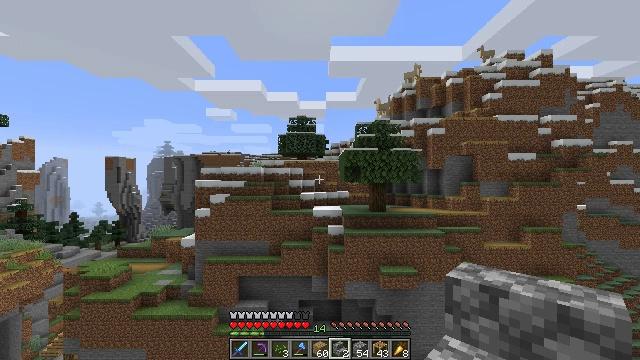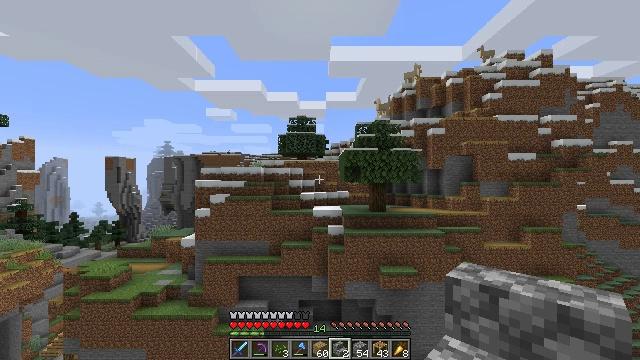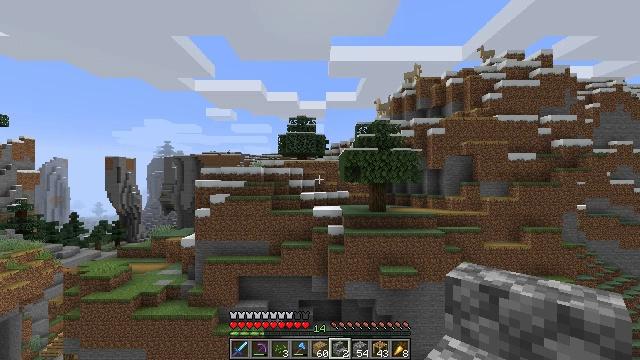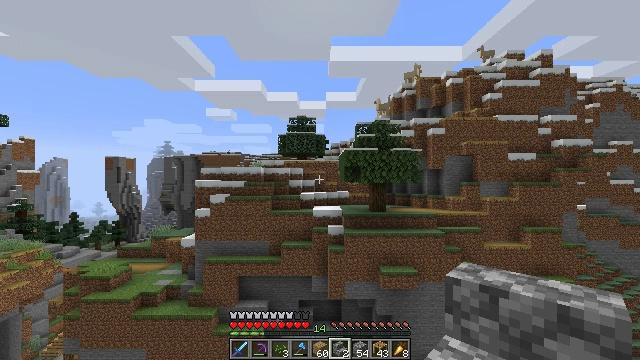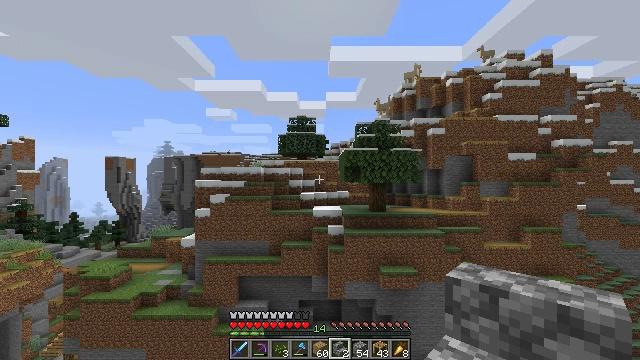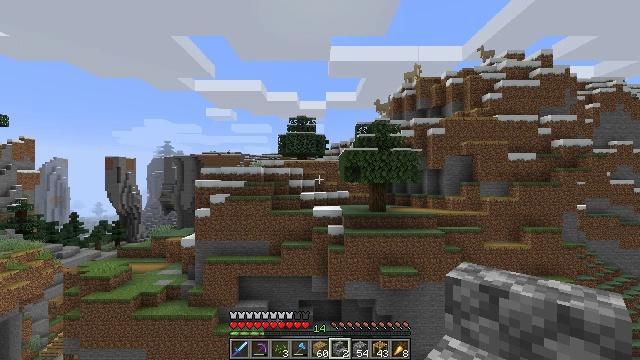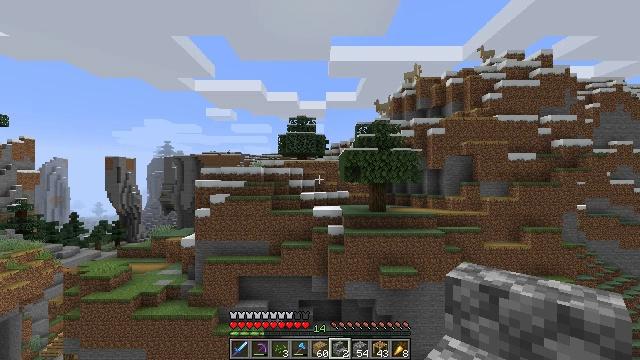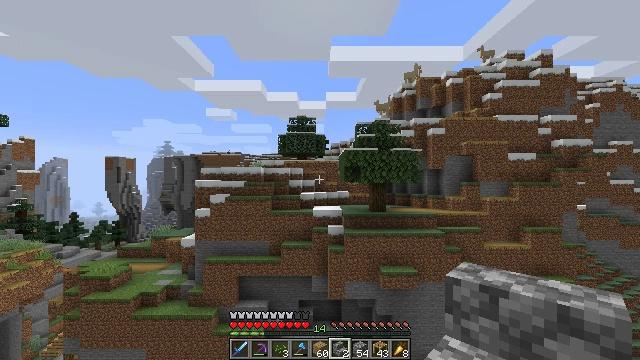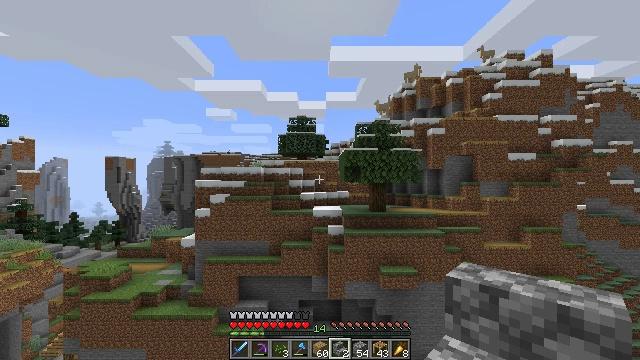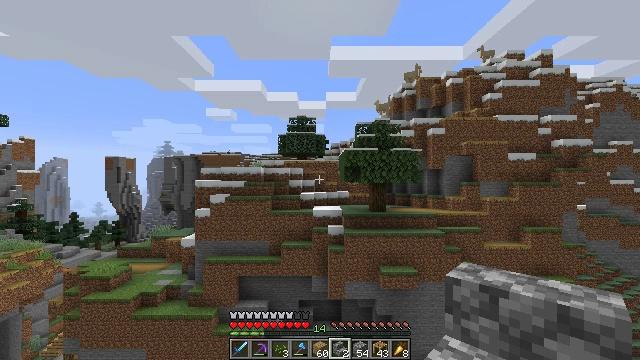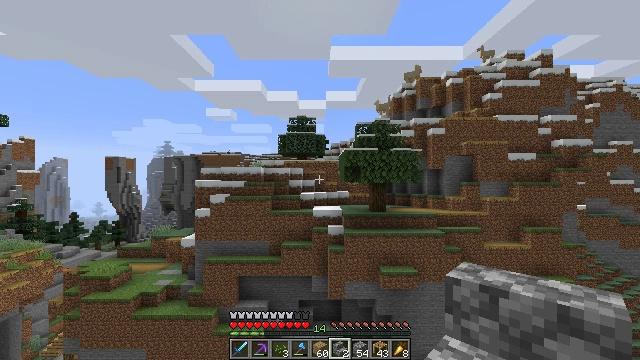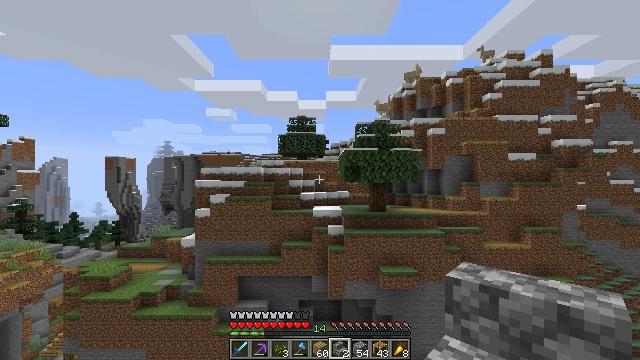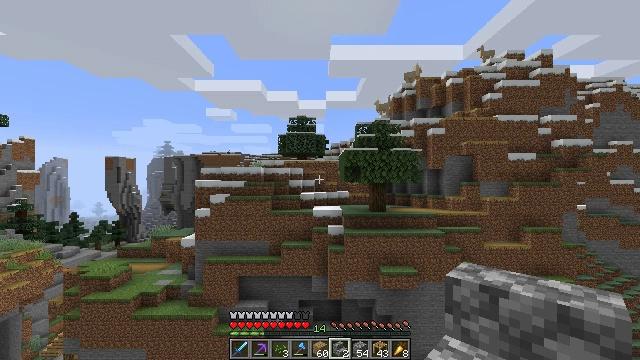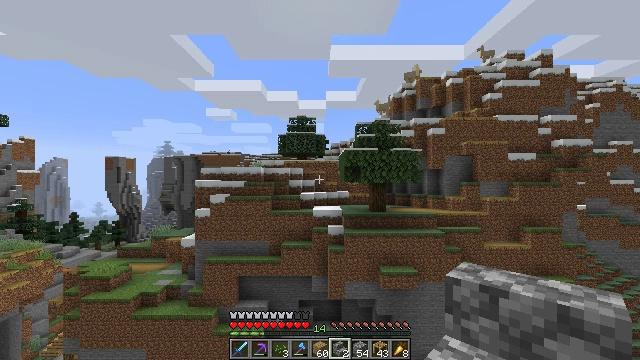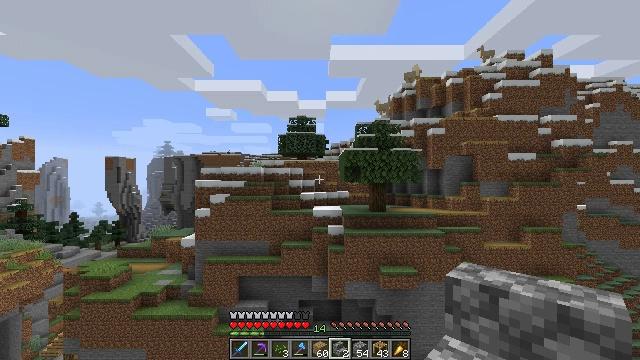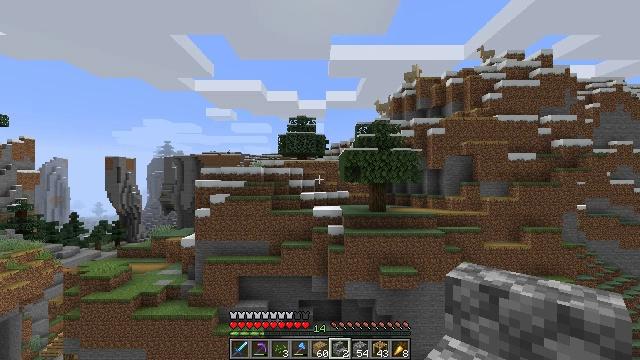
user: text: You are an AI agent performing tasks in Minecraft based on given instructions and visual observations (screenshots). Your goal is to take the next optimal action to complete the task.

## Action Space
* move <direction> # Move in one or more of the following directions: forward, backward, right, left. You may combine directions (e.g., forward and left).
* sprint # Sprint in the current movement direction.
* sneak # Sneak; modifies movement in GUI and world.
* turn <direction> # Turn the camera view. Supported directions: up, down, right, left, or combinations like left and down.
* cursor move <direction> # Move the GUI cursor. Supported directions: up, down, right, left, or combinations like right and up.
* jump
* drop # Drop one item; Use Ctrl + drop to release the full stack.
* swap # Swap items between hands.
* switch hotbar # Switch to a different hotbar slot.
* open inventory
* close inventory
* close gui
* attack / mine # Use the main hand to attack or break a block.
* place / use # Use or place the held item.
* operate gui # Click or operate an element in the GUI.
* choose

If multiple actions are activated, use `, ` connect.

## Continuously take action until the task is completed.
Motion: motion action
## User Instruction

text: Break the scaffolding for reuse.
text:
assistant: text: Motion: no_op
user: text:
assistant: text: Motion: no_op
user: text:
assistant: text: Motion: no_op
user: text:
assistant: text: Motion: no_op
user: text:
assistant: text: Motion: no_op
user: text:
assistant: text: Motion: no_op
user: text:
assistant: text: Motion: no_op
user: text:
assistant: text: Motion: no_op
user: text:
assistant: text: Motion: no_op
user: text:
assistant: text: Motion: no_op
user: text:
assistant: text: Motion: no_op
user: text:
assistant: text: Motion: no_op
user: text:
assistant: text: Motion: no_op
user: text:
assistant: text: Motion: no_op
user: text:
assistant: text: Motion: no_op
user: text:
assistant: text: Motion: no_op
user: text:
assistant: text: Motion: no_op
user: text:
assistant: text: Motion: no_op
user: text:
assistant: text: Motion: no_op
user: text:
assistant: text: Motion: no_op
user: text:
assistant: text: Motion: no_op
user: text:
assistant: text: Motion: no_op
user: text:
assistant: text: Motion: no_op
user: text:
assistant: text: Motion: no_op
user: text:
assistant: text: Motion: no_op
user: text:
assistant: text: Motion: no_op
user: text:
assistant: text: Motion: no_op
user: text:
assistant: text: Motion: no_op
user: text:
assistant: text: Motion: no_op
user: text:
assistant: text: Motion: no_op